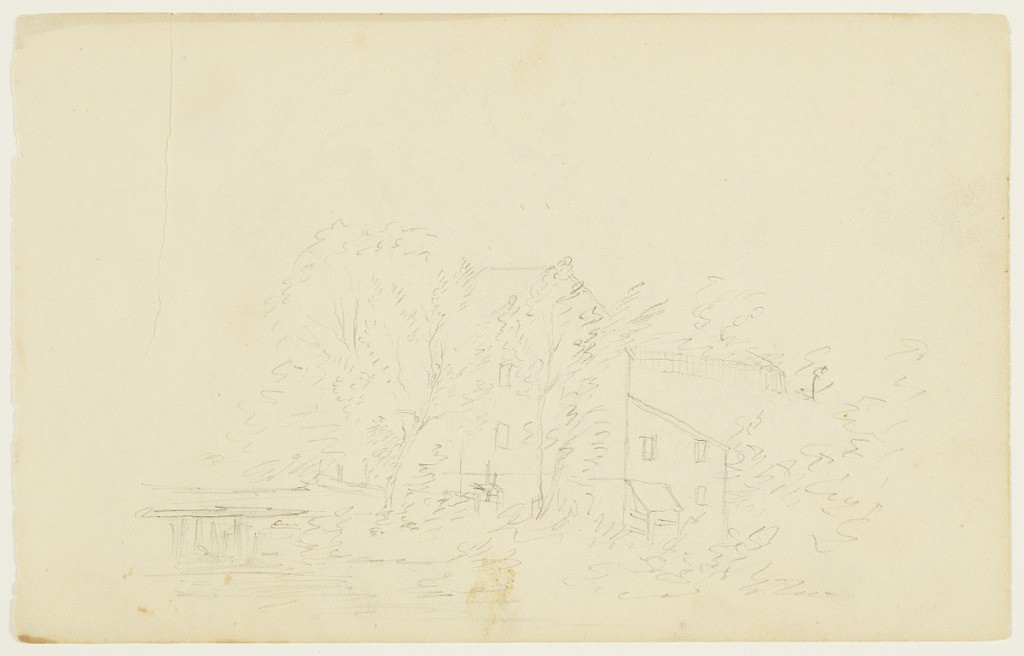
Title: Mill by a Stream
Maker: Frederic Edwin Church, American, 1826–1900
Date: June 1845
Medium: Graphite on white wove paper; verso: graphite
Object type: Drawing
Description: Landscape and architecture sketch showing a mill building nestled on a wooded bank by a stream. Visible at center, the multi-storied building is shown with a subsidiary structure attached at right. Two trees obscure the view of the building, while others surround it at left and right. At left, a wood bridge spans a stream that flows into the foreground.

Verso: Botanical sketch showing a view of two deciduous trees in or near Catskill, New York. Shown at center, the trunks of the two trees deviate from one another, creating a "V." Branches with lush canopies are interspersed through the lengths of their trunks.